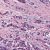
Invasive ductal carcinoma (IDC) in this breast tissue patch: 1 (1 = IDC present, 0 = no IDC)